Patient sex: M
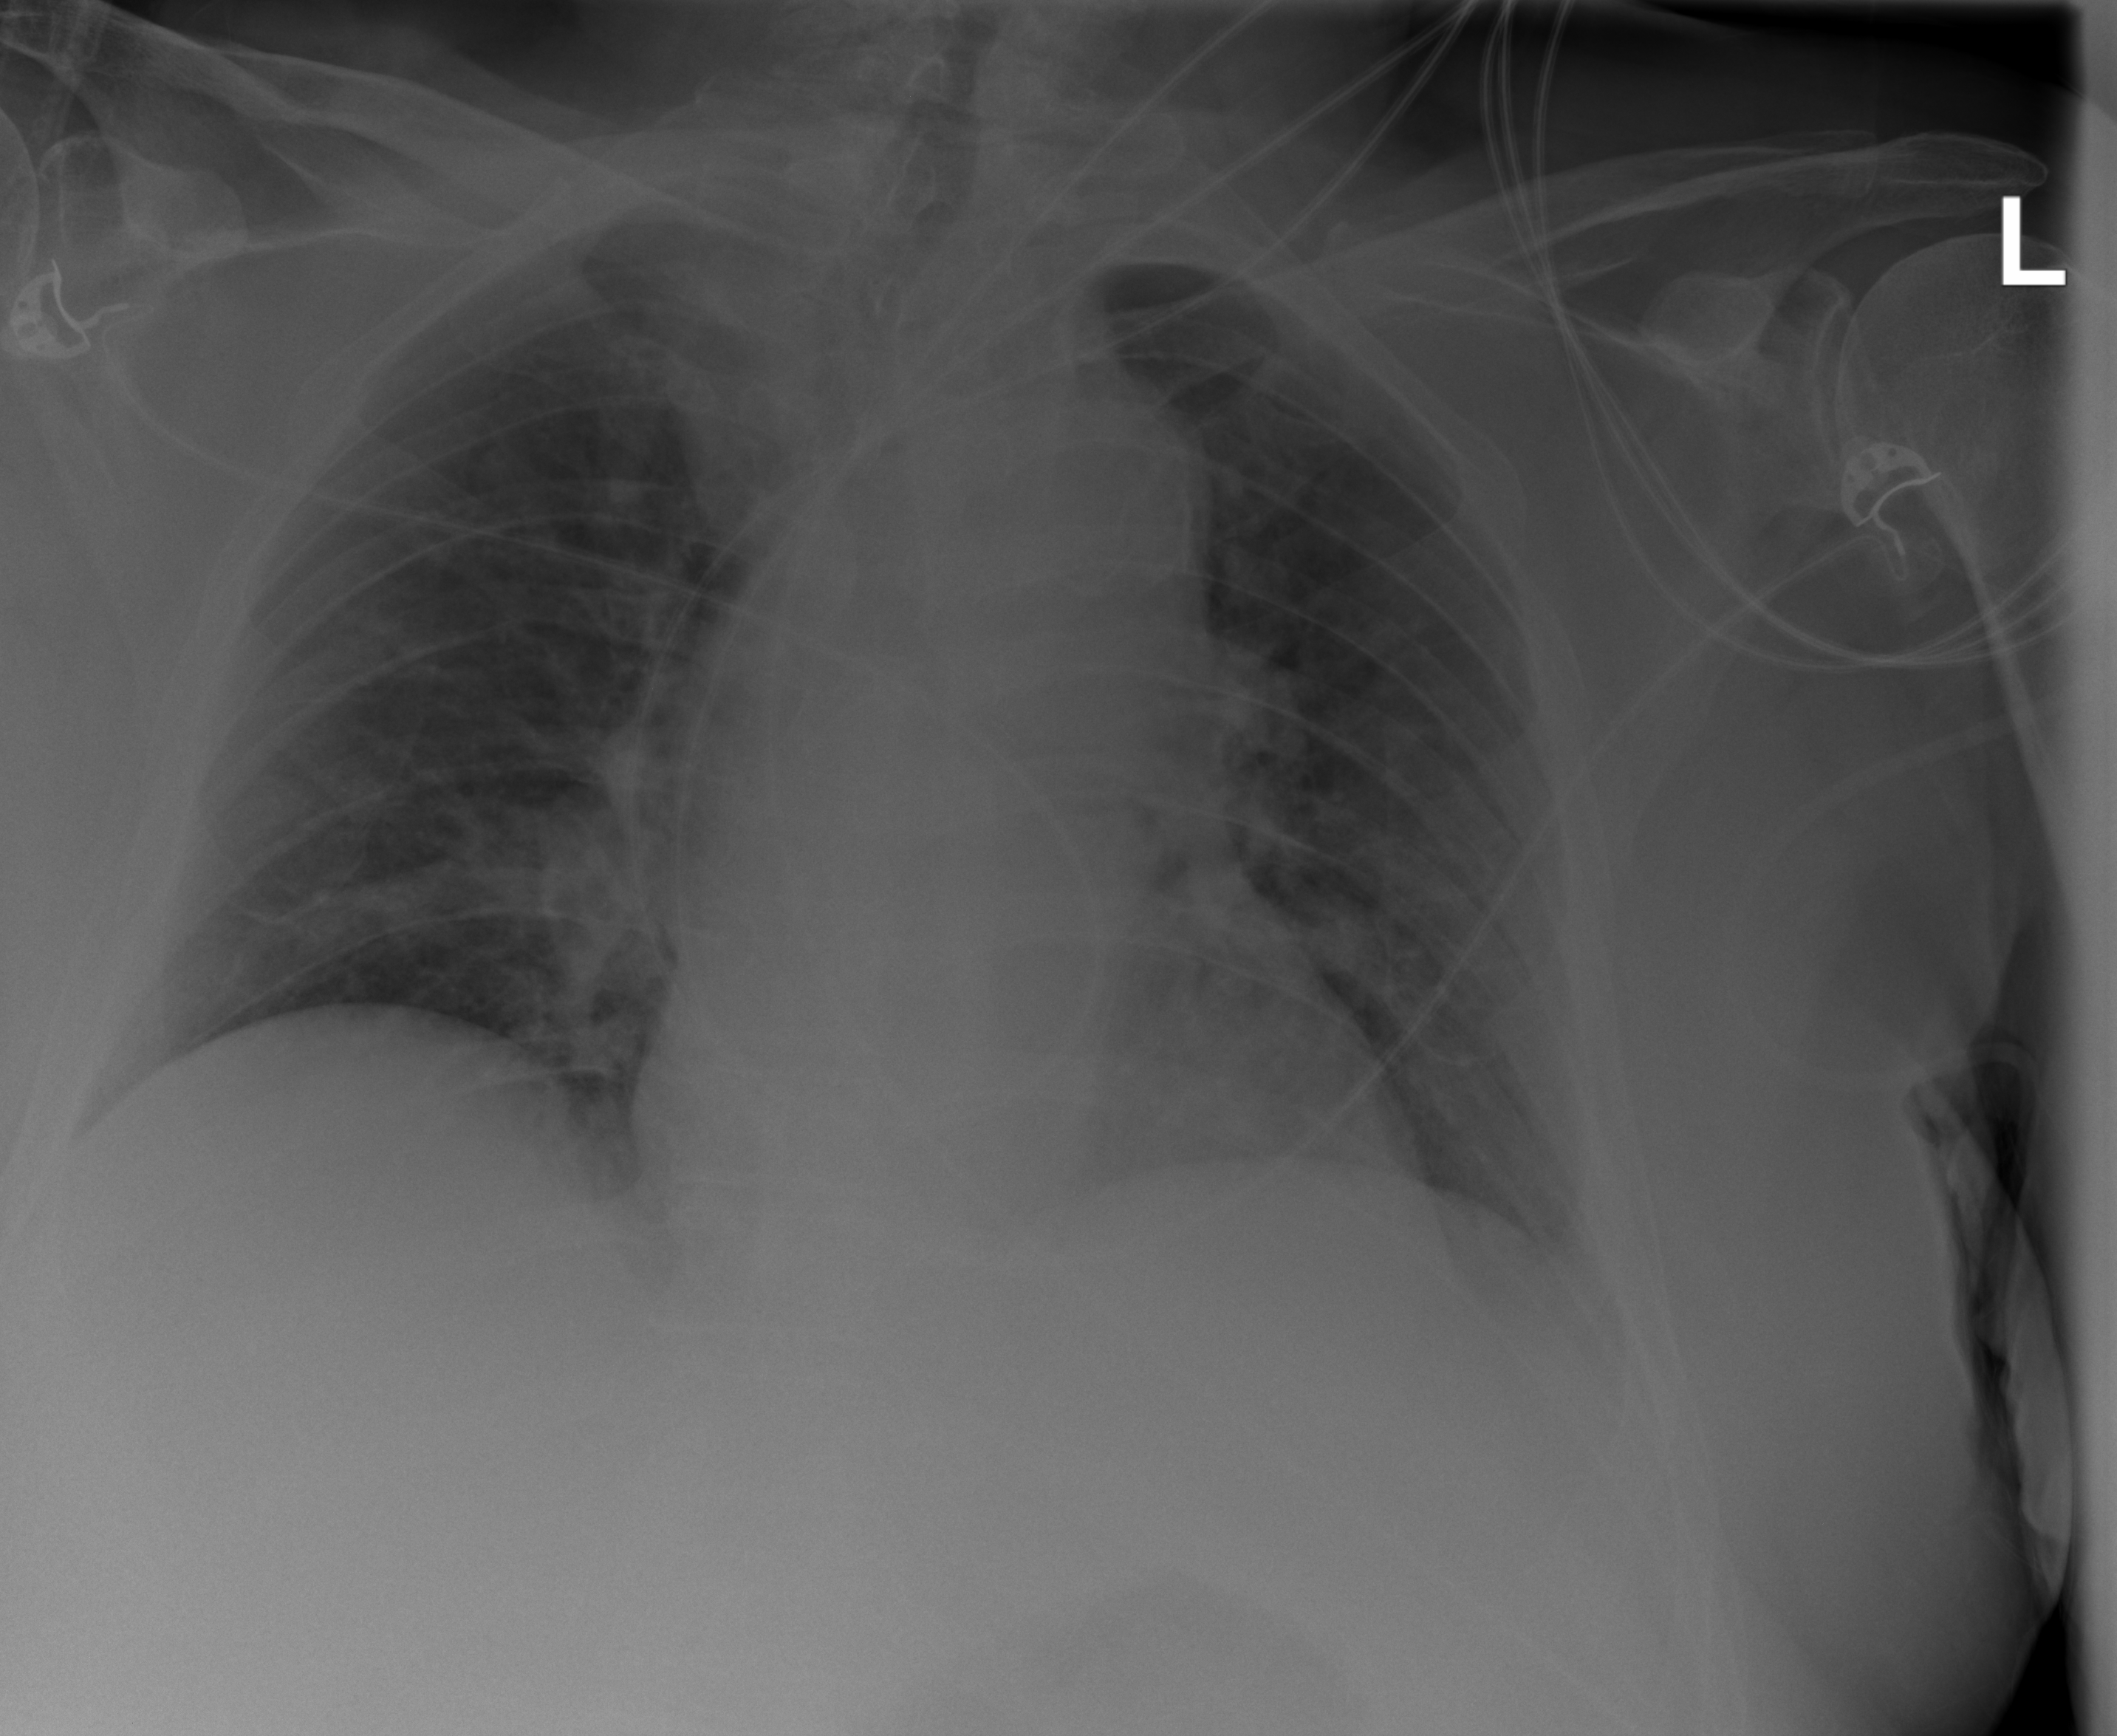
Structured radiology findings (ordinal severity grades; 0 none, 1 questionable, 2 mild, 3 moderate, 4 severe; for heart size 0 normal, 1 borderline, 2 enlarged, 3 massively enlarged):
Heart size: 0
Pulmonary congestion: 0
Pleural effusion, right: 0
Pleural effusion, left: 0
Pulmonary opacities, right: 0
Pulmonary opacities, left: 0
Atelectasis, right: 2
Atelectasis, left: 0